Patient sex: M
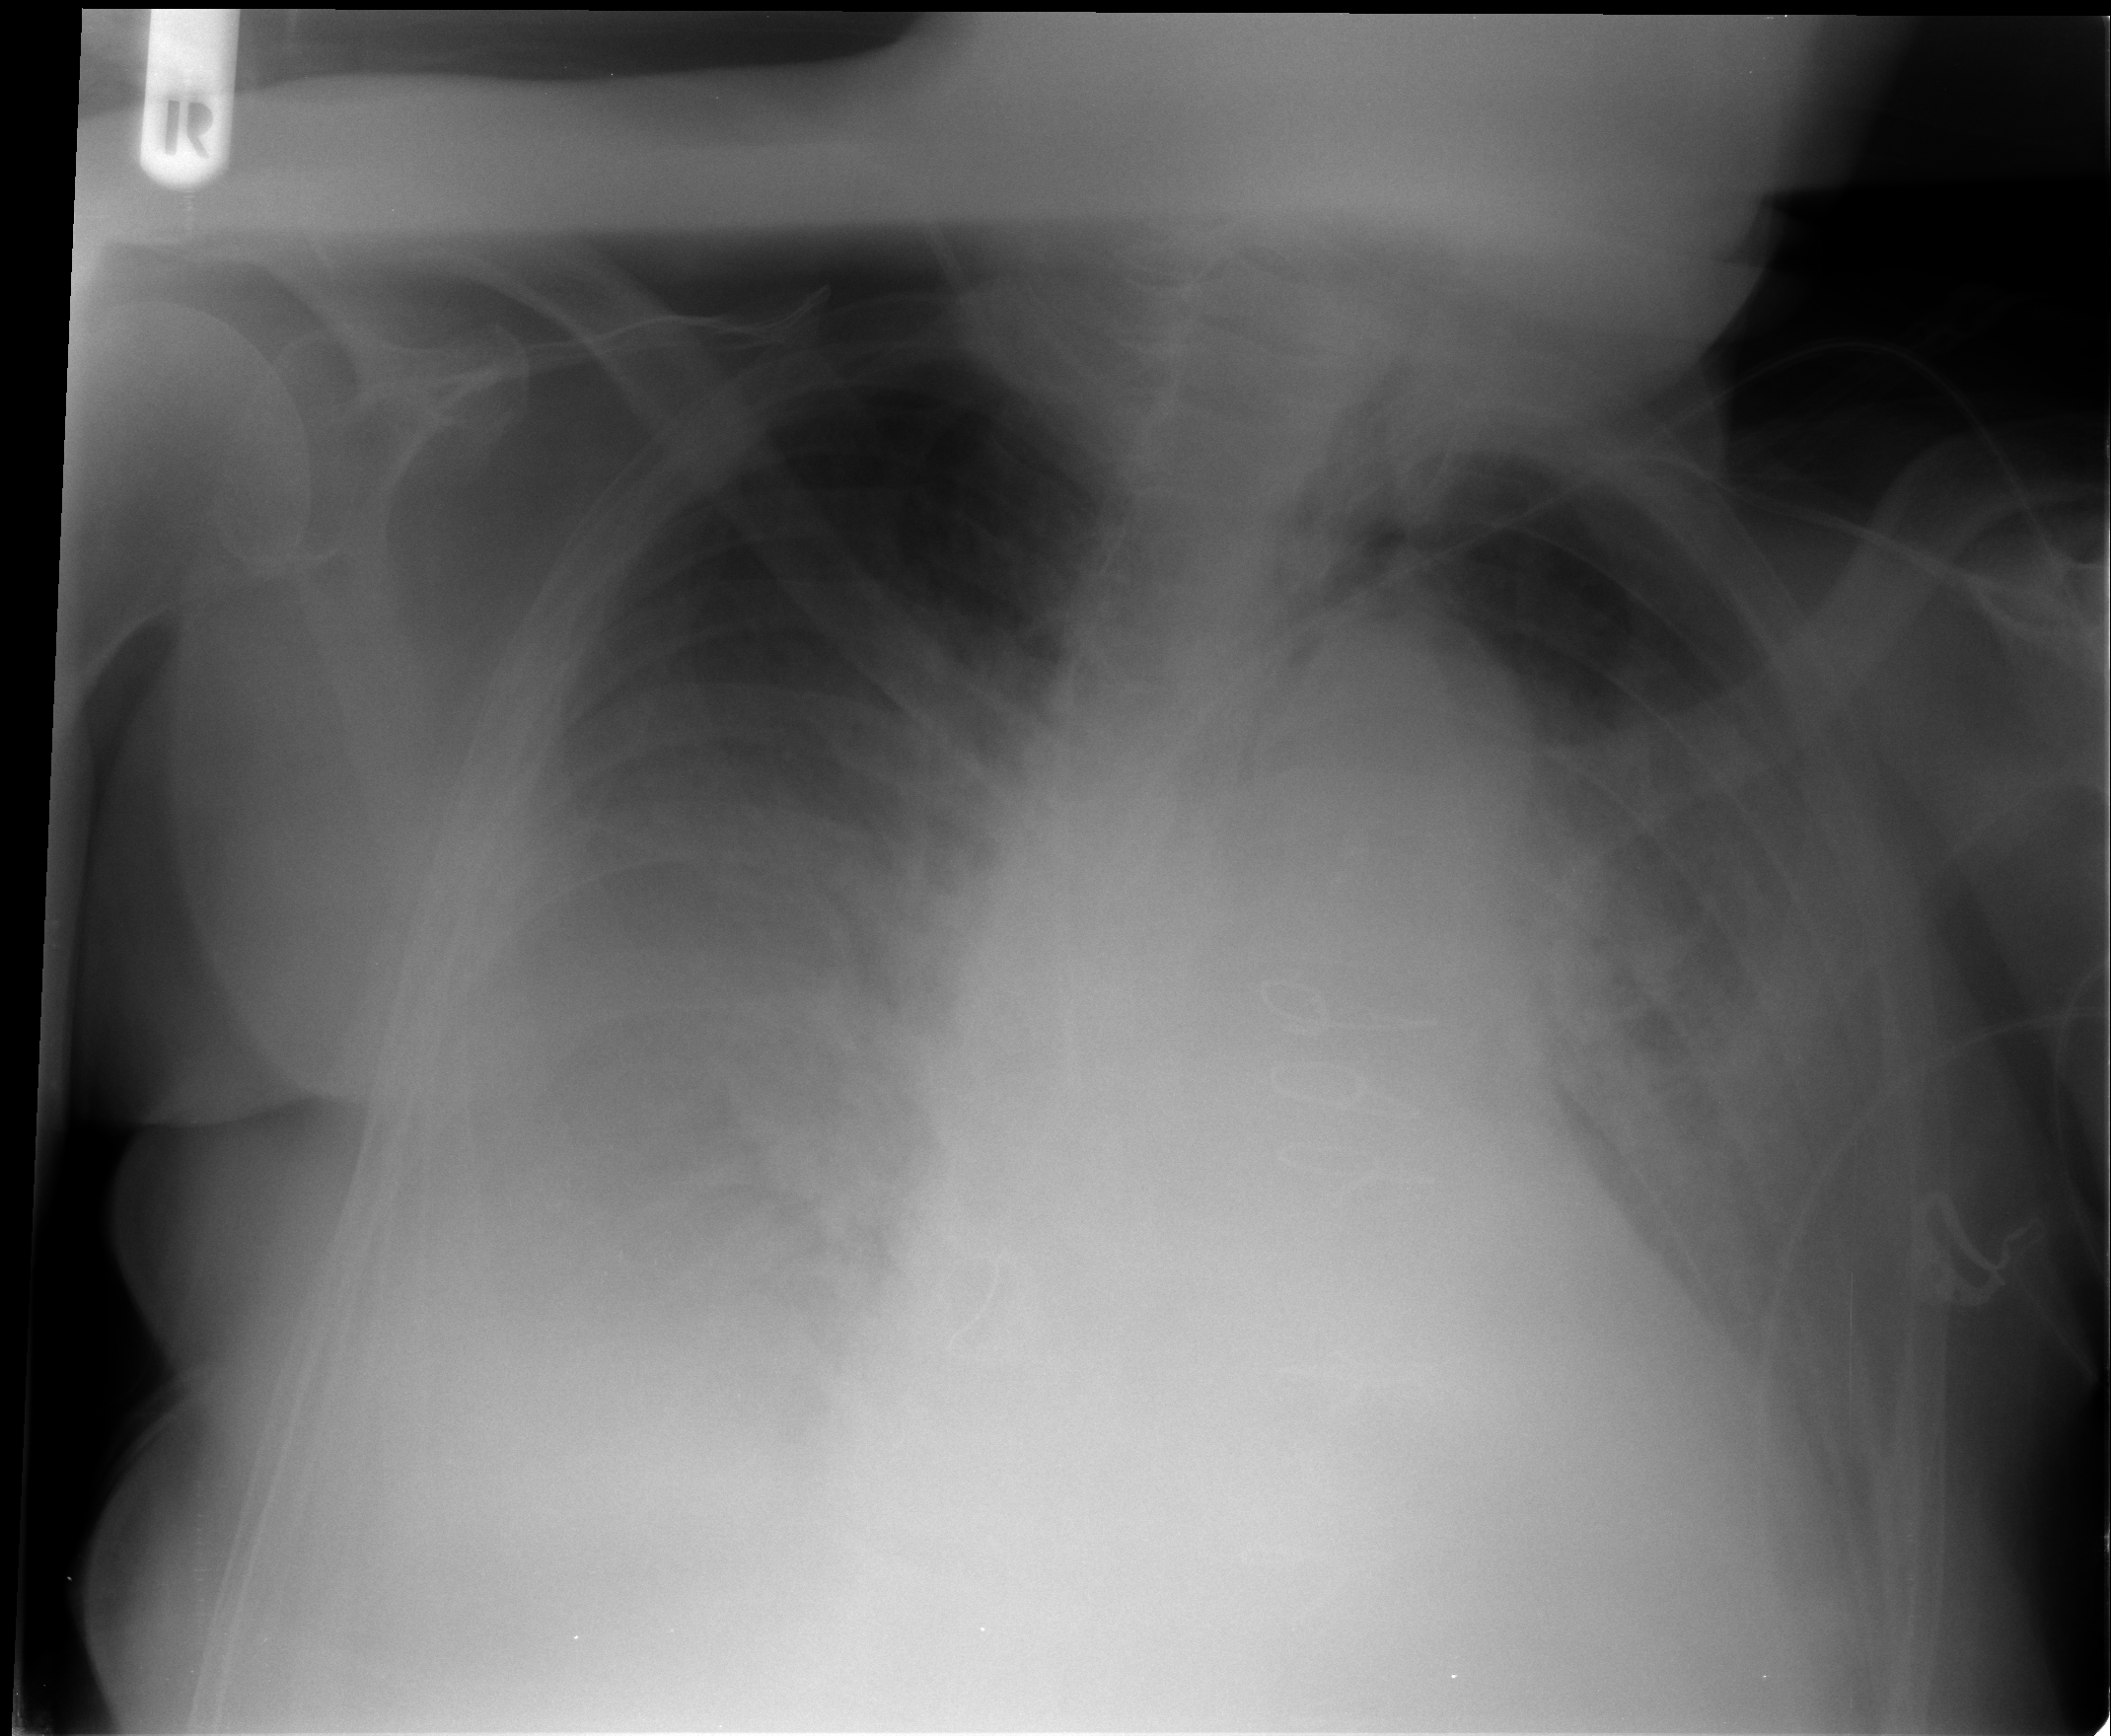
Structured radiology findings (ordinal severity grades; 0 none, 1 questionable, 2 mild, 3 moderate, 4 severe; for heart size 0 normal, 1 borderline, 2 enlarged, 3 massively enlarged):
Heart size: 2
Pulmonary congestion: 2
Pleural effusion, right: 3
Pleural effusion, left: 2
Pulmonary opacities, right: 1
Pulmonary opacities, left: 1
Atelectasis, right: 2
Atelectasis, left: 2